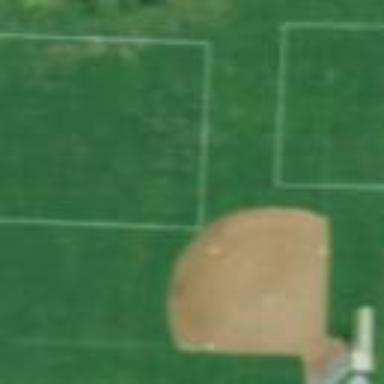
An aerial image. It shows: Baseball pitch for leisure land.